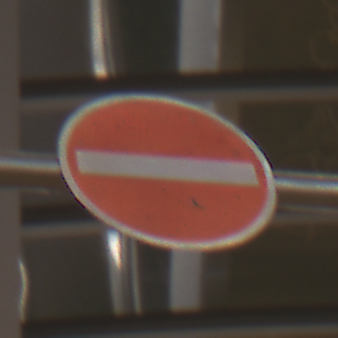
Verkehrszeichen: VerbotDerEinfahrt
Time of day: NotSpecified
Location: Indoor (Urban)
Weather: NotSpecified
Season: NotSpecified
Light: Artificial